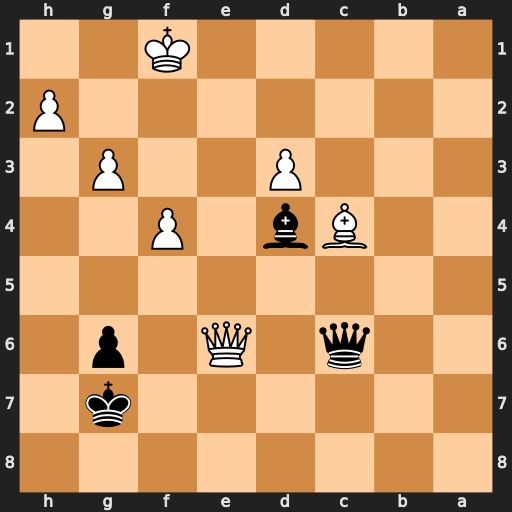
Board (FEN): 8/6k1/2q1Q1p1/8/2Bb1P2/3P2P1/7P/5K2
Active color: b
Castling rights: -
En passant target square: -
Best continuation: Qf3+ Ke1 Bc3#